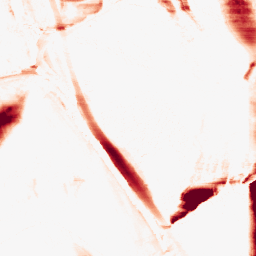
Category: morphological
Decomposition family: morphological_ellipse
Decomposition parameters: operation: opening
width: 5
height: 50
Upsampling method: regularized
Upsampling parameters: scale: 2
lambda_reg: 0.001
Upsampling scale: 2